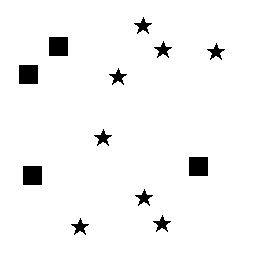
Squares: 4
Triangles: 0
Stars: 8
Total shapes: 12